Chest X-ray:
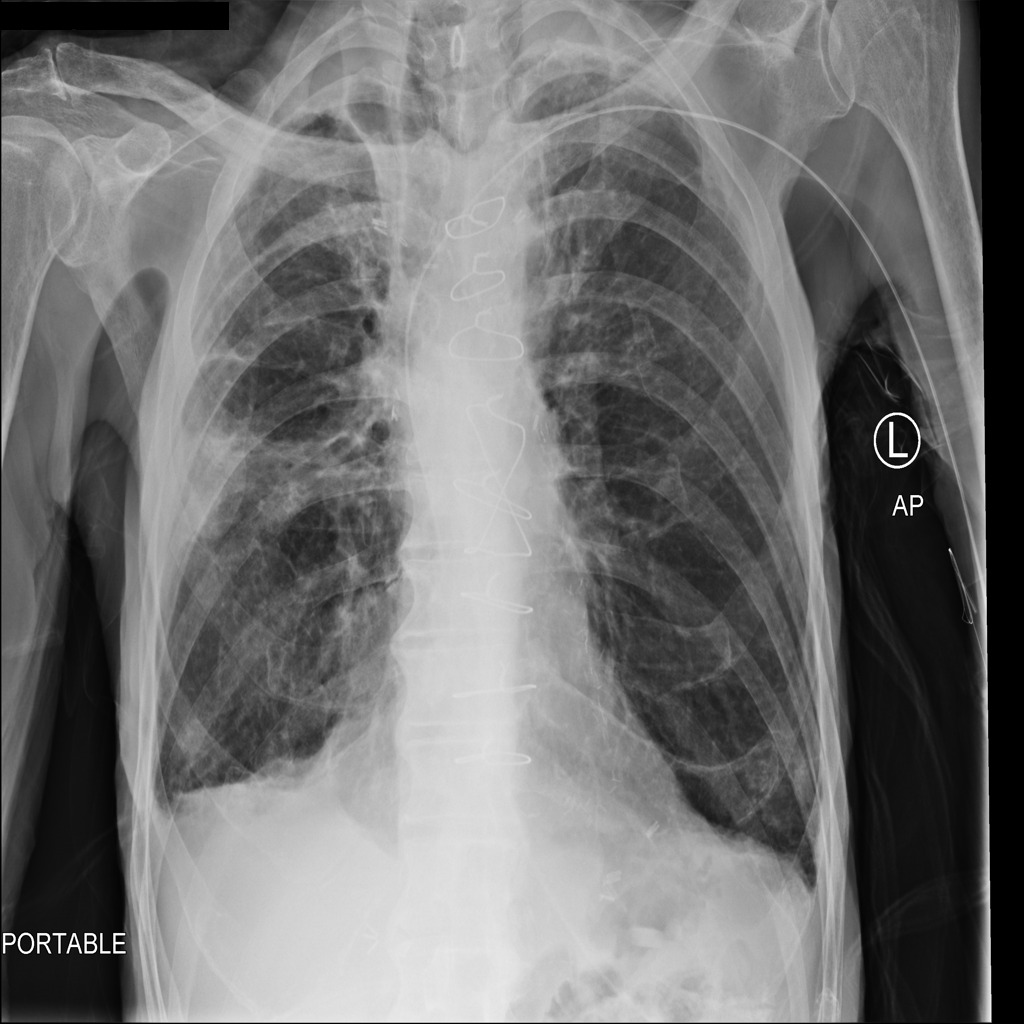
Findings: Consolidation, Fibrosis, Emphysema, Effusion
No abnormal finding: no